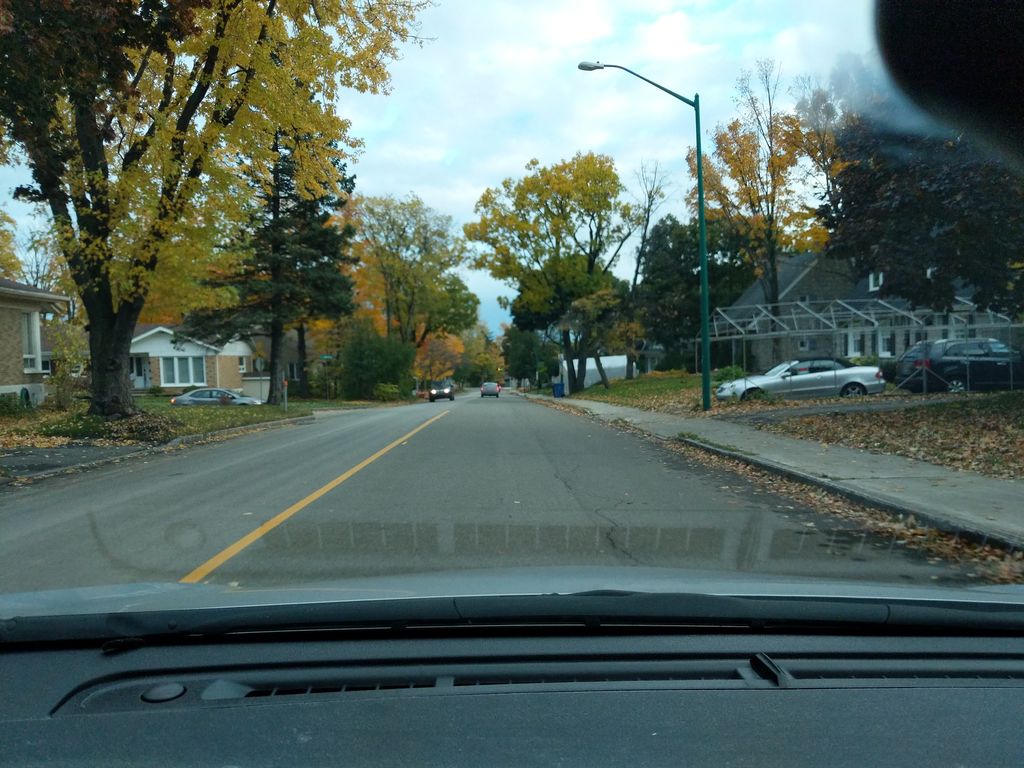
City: quebec_city